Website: bh-photo
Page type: gifting
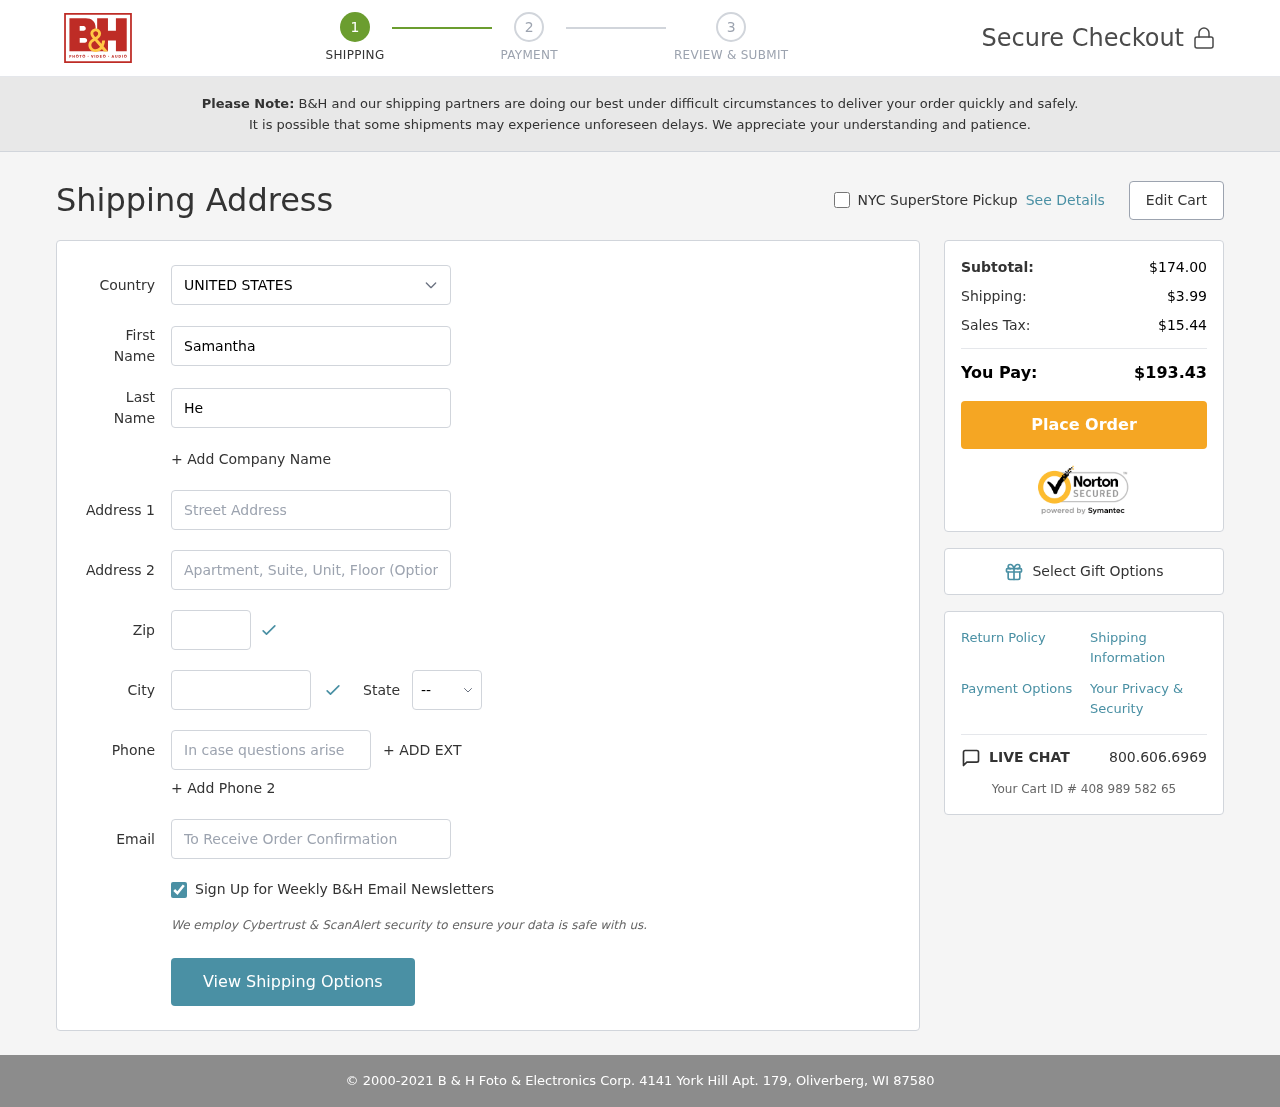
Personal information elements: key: PII_CITY
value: Oliverberg
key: PII_COUNTRY
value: United States
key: PII_EMAIL
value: samanthaheath@yahoo.com
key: PII_FIRSTNAME
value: Samantha
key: PII_LASTNAME
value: Heath
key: PII_PHONE
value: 3153827089
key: PII_POSTCODE
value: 87580
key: PII_STATE_ABBR
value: WI
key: PII_STREET
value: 4141 York Hill Apt. 179
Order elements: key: ORDER_SUBTOTAL
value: $174.00
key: ORDER_SHIPPING_COST
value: $3.99
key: ORDER_TAX
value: $15.44
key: ORDER_TOTAL
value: $193.43
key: ORDER_ID
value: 408 989 582 65